Question:
Hi , I have a layout with Toolbar, PageSlidingTab and ViewPager. Inside ViewPager there is a fragment with RecyclerView. I want to hide the Toolbar as i scroll the RecyclerView. I have achieved it by adding the following code :
'''
toolbar = ((MyActivity)getActivity()).getToolbar();
mRecyclerView.setOnScrollListener(new RecyclerView.OnScrollListener() {
int toolbarMarginOffset = 0;
private int dp(int inPixels){
return (int) TypedValue.applyDimension(TypedValue.COMPLEX_UNIT_DIP, inPixels, getActivity().getResources().getDisplayMetrics());
}
@Override
public void onScrollStateChanged(RecyclerView recyclerView, int newState) {
super.onScrollStateChanged(recyclerView, newState);
}
@Override
public void onScrolled(RecyclerView recyclerView, int dx, int dy) {
super.onScrolled(recyclerView, dx, dy);
toolbarMarginOffset += dy;
if(toolbarMarginOffset>dp(56)){
toolbarMarginOffset = dp(56);
}
if(toolbarMarginOffset<0){
toolbarMarginOffset = 0;
}
ViewGroup.MarginLayoutParams params = (ViewGroup.MarginLayoutParams)toolbar.getLayoutParams();
params.topMargin = -1*toolbarMarginOffset;
toolbar.setLayoutParams(params);
}
});
'''
It works fine as expected but while scrolling there is a flicker when the toolbar is hiding (As shown in image). I know its happening because of Layout resize. How can i fix this issue? Please suggest a good solution to this.
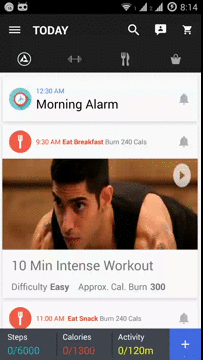
Answer: I had the same problem. I solved the problem using this library <URL>